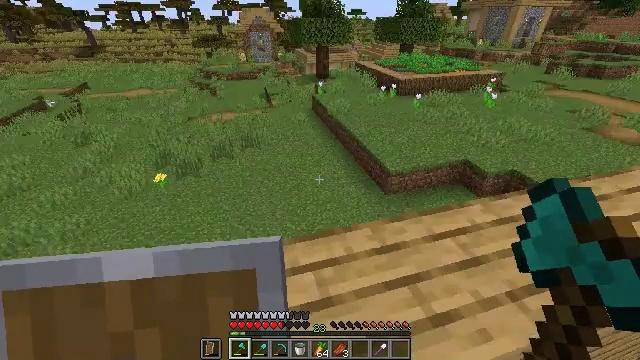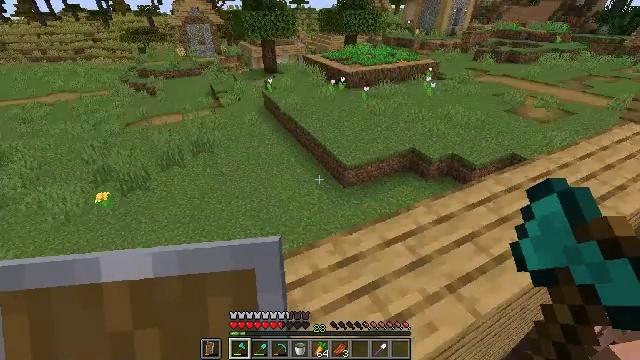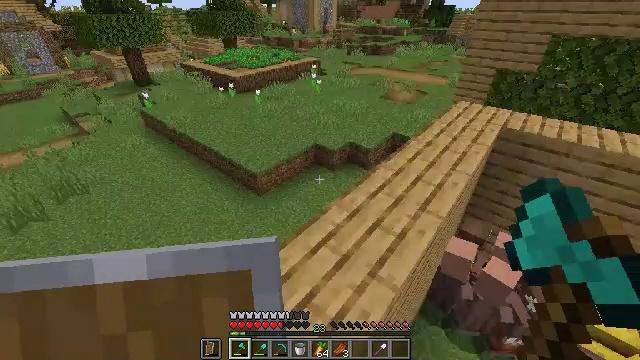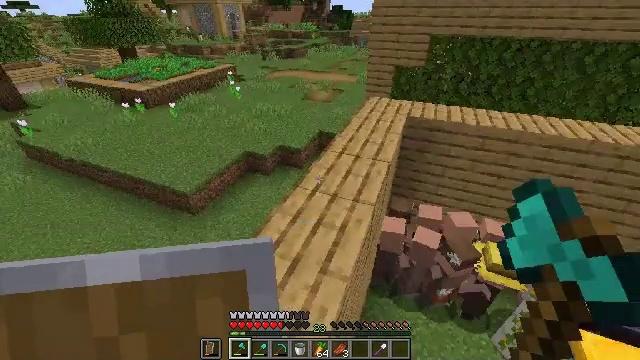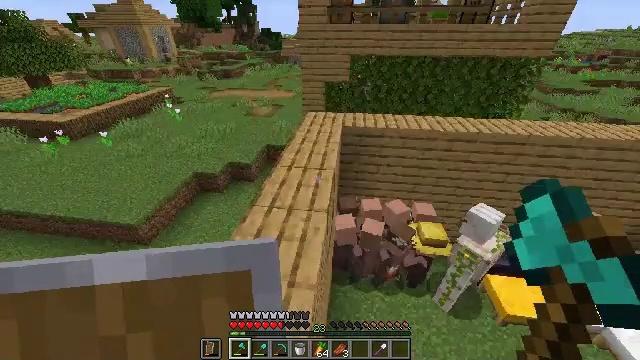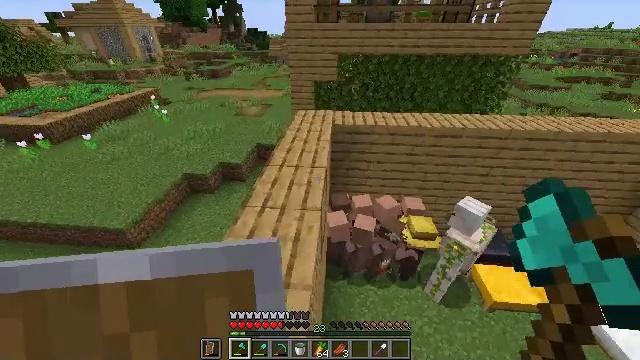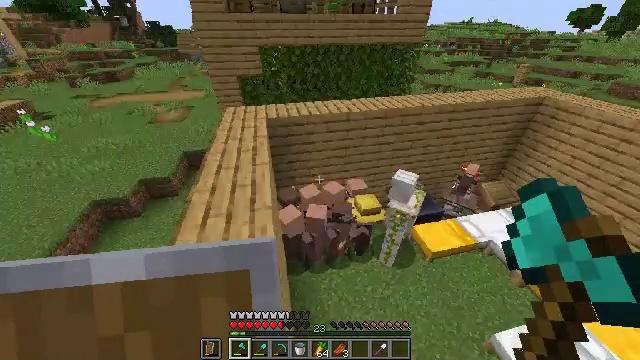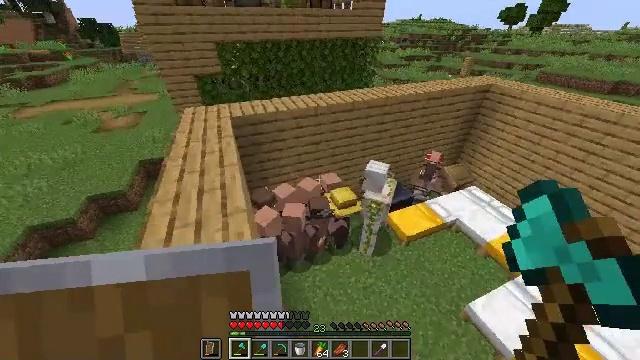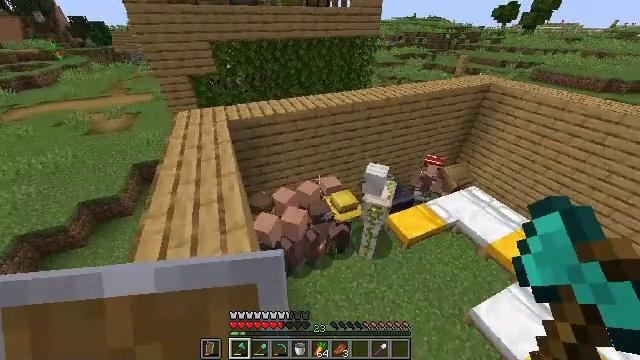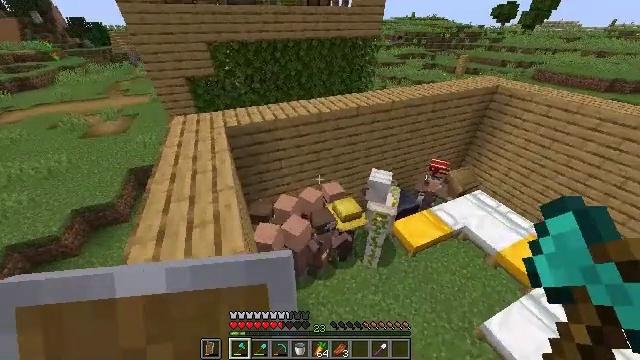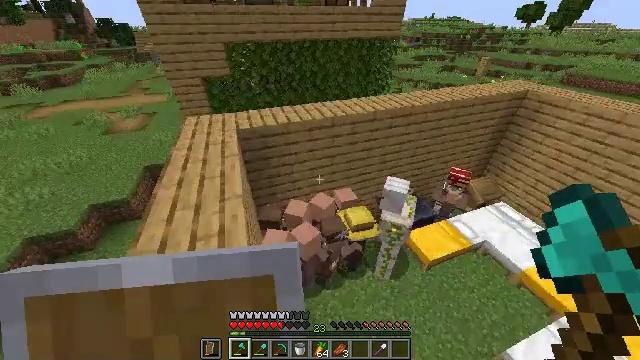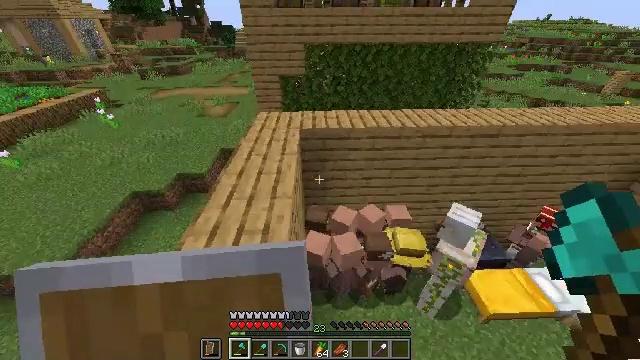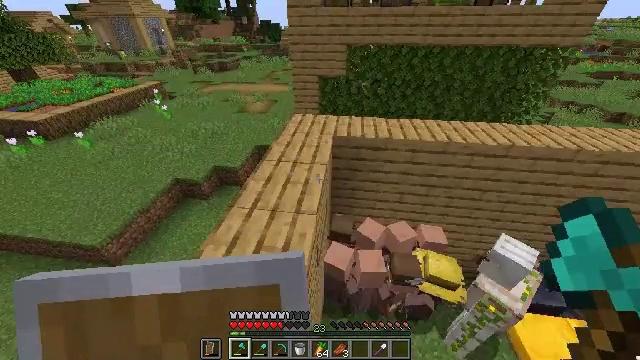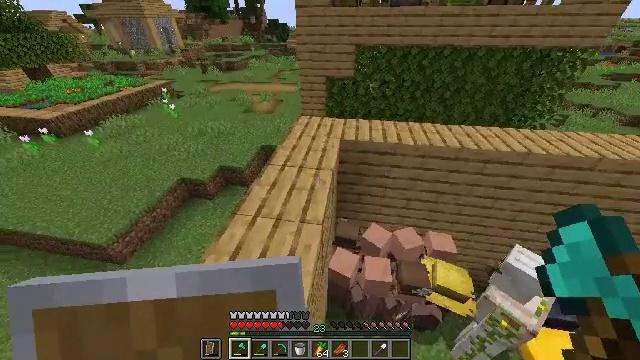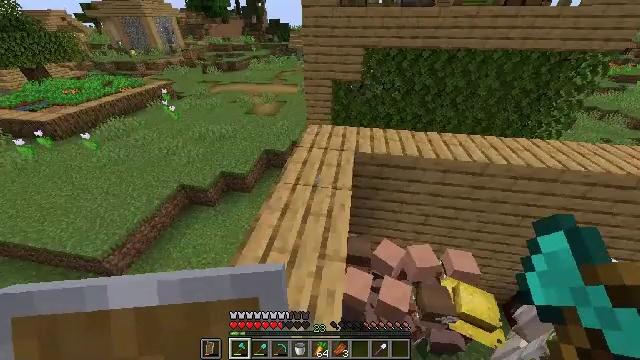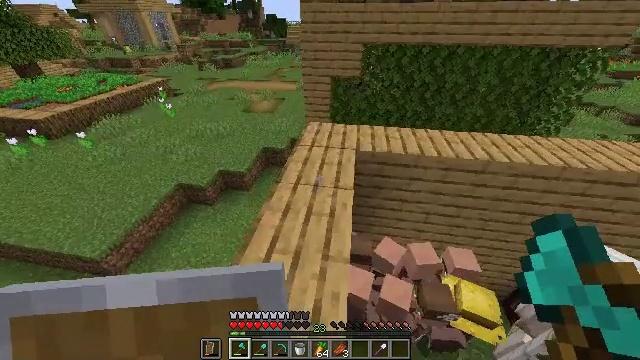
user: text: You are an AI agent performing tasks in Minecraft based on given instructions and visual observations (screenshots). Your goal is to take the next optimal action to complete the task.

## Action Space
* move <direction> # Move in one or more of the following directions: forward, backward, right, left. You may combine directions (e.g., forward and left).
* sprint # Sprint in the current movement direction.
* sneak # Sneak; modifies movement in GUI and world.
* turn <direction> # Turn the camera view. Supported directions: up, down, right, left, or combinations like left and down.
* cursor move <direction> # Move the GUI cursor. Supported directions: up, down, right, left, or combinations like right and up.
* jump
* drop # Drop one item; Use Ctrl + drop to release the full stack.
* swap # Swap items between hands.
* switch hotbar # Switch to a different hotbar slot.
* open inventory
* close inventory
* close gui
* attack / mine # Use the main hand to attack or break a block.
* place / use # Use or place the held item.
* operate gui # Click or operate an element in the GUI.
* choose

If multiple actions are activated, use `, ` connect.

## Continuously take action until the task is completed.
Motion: motion action
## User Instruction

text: Remove an iron shovel from the inventory.
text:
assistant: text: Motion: move forward, sprint, turn right and down, jump
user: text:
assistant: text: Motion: move forward, sprint, turn right, jump
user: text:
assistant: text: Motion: move forward, sprint, turn right
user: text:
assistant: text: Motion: move forward, sprint, turn right
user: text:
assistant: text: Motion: move forward, sprint, turn right
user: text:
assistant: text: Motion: move forward, sprint, turn right and down
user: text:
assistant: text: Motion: move forward, turn right
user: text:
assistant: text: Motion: move forward, turn right
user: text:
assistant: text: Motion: move forward
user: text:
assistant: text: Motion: move forward, turn left
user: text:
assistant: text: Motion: move forward, turn left
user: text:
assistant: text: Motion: move forward and move left, turn left
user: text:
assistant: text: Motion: move forward and move left, turn left
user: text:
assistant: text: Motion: move forward and move left
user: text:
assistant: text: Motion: move left
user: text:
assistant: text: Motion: move left, turn right and down
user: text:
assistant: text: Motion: move forward, turn right
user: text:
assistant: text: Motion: move forward
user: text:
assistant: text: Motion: move forward
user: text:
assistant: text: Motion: move forward and move left
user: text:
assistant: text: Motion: move forward and move left
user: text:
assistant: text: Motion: move forward and move left, sprint
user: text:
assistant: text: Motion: move forward and move left, sprint
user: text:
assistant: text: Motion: move forward and move left, sprint, turn right
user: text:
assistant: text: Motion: move forward, sprint, turn right
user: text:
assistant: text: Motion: move forward, sprint, turn right
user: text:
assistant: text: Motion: move forward, sprint, turn right
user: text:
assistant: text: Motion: move forward, sprint, turn right
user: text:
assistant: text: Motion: move forward, sprint, turn right
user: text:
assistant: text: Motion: move forward, sprint, turn right